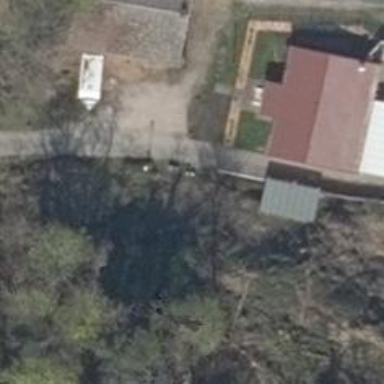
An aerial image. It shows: Driveway.